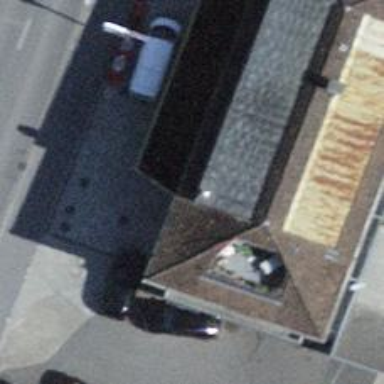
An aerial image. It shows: Fuel station.